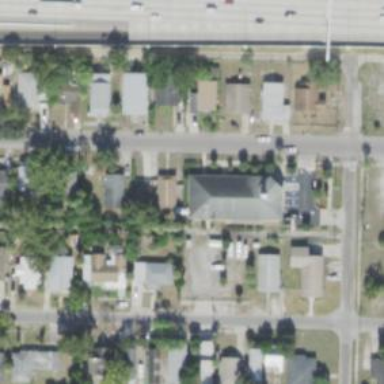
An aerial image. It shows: Residential area composed of single-family homes.